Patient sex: F
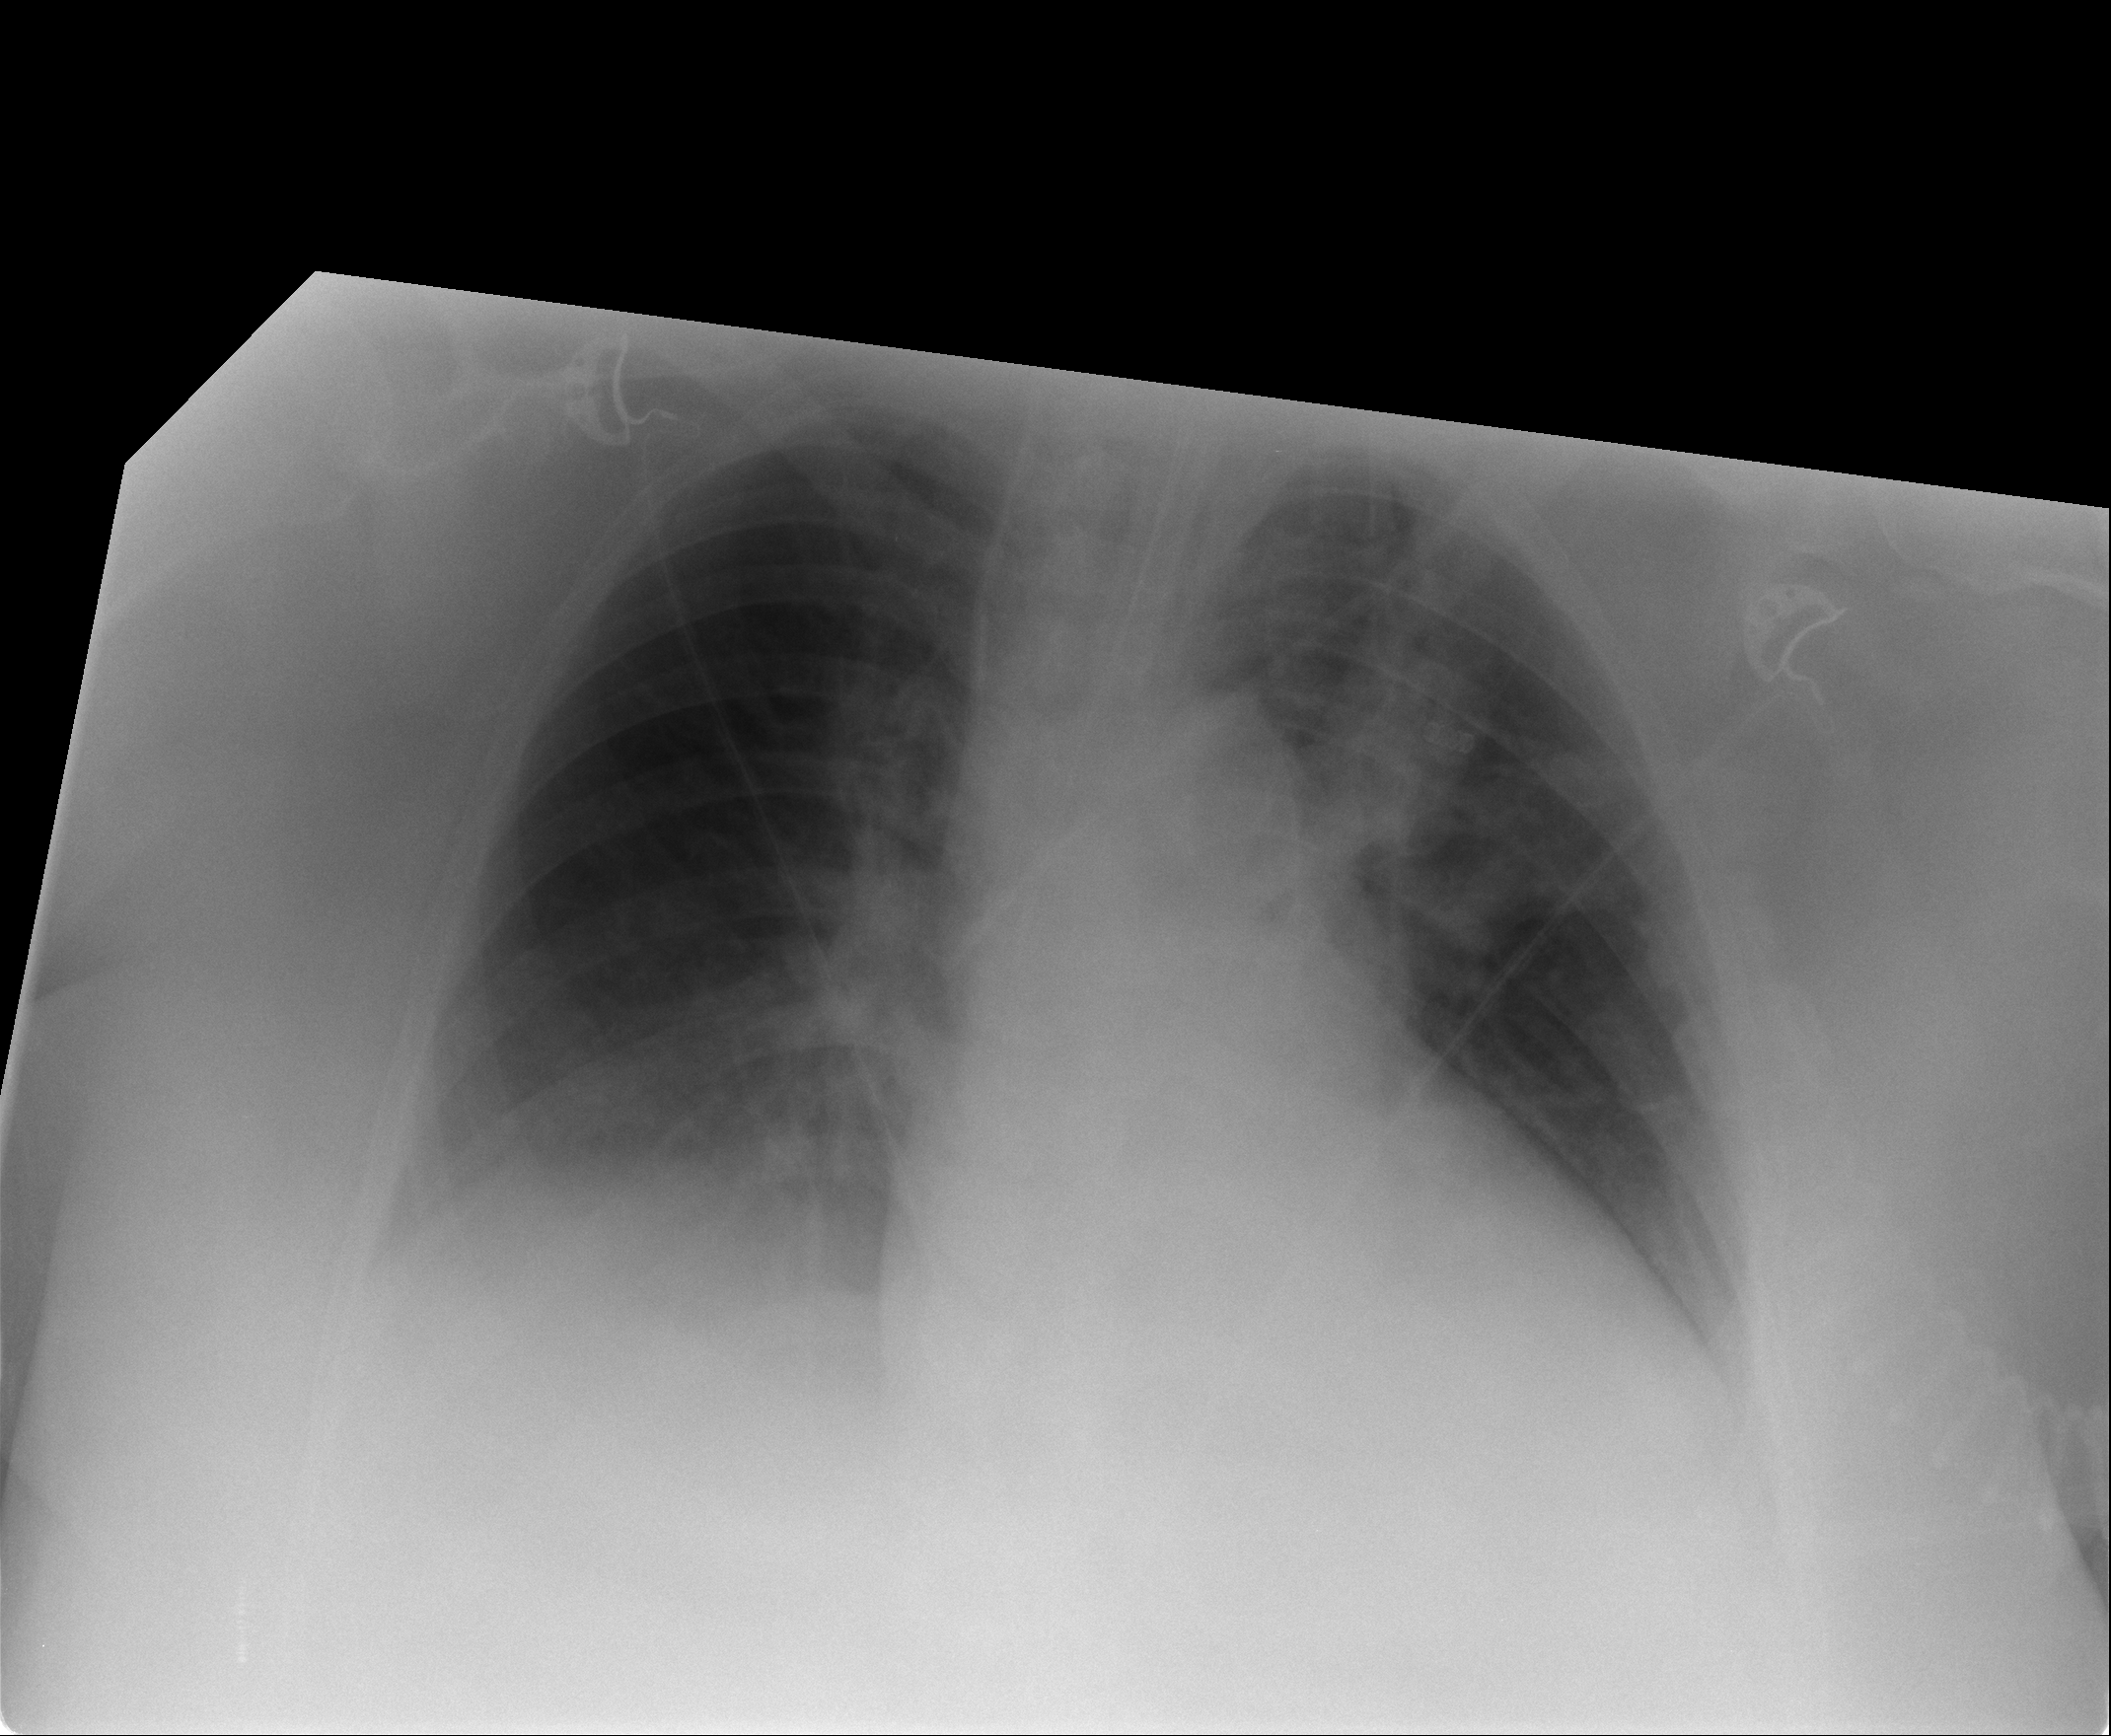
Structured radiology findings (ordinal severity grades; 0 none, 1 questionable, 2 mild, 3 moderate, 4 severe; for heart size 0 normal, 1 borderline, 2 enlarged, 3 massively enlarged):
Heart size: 2
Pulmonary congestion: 0
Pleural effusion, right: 2
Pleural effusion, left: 2
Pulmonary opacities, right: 0
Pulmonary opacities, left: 0
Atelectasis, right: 2
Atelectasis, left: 2